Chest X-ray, AP view. Patient: 44 years old, sex M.
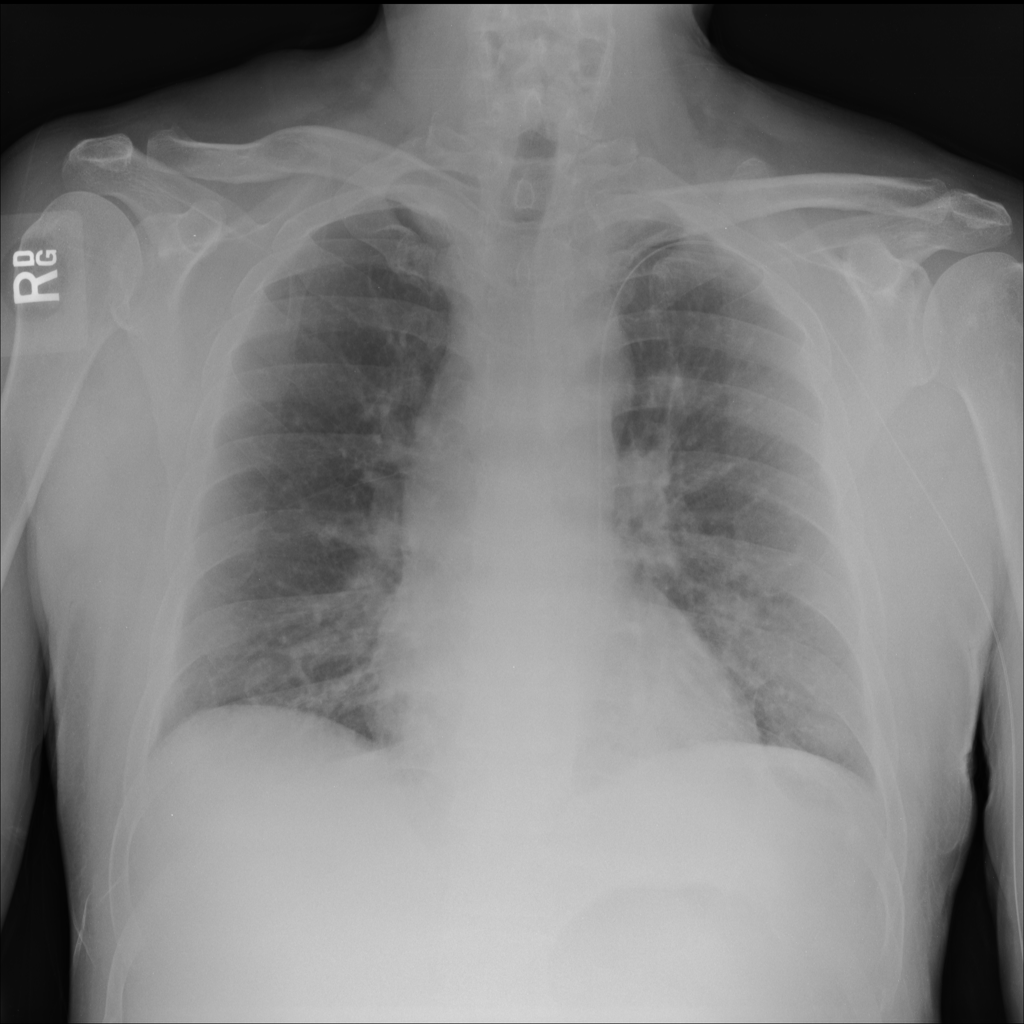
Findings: No Finding